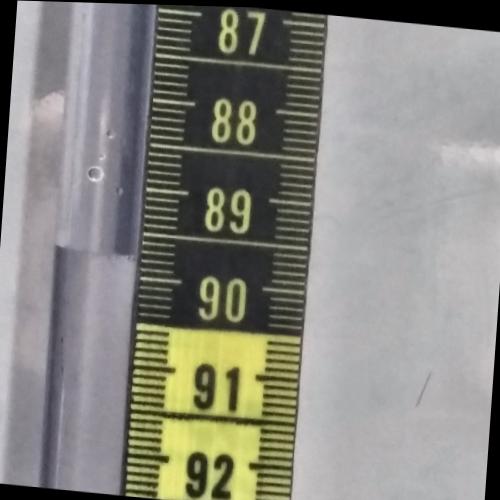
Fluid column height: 89.8 cm